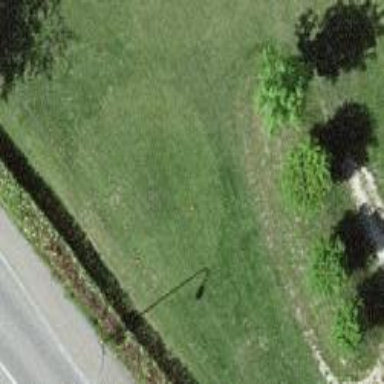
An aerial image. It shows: Golf tee on grass surface.